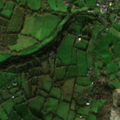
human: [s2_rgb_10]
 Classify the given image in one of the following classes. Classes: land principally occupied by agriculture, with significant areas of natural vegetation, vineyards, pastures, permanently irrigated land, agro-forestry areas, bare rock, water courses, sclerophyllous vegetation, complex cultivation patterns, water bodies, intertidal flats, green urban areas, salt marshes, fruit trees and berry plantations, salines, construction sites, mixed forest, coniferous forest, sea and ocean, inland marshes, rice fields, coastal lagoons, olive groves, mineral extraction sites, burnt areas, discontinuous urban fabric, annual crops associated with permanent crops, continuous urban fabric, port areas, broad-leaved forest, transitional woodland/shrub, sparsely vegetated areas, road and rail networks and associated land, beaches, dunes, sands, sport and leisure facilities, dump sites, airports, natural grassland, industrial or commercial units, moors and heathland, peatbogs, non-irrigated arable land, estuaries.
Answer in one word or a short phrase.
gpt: pastures